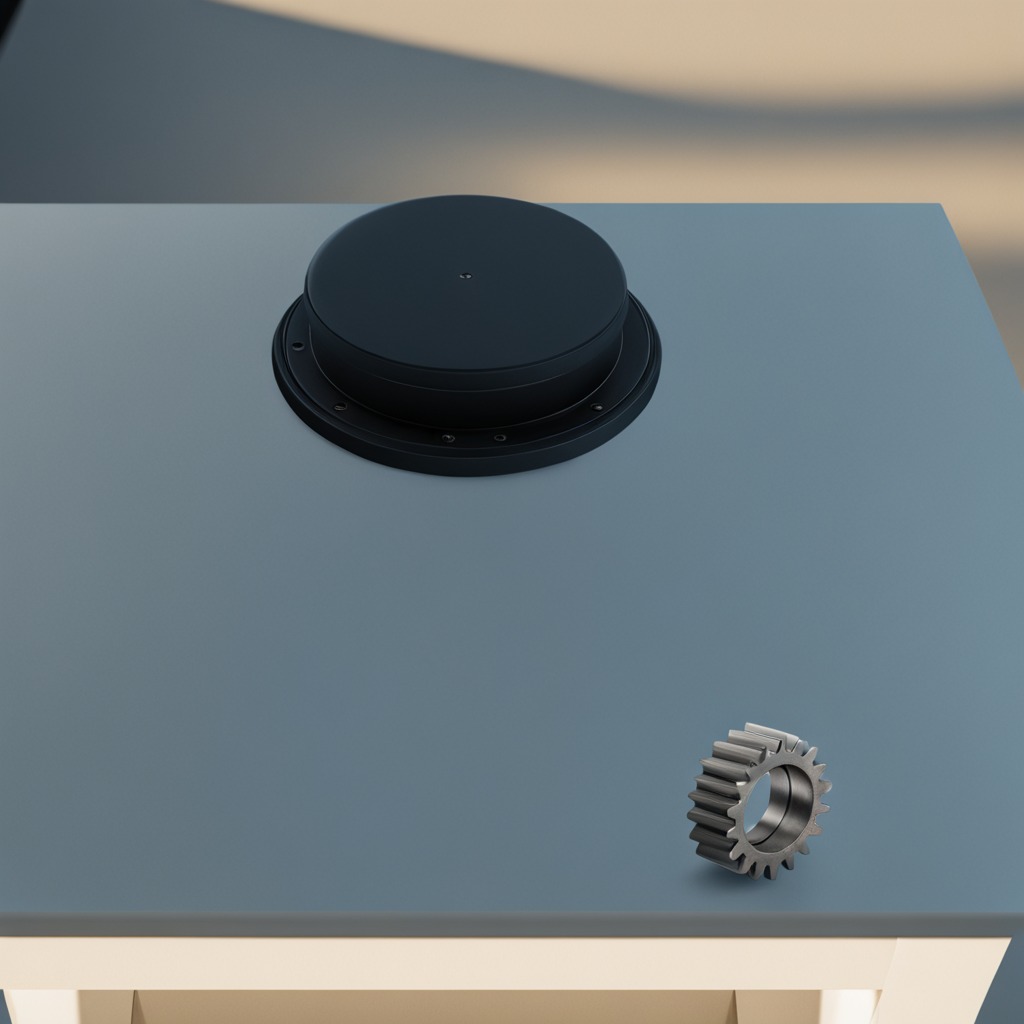
A steel gear with teeth is lying on the textured surface of a clean utility table in a temporary outdoor tool station.